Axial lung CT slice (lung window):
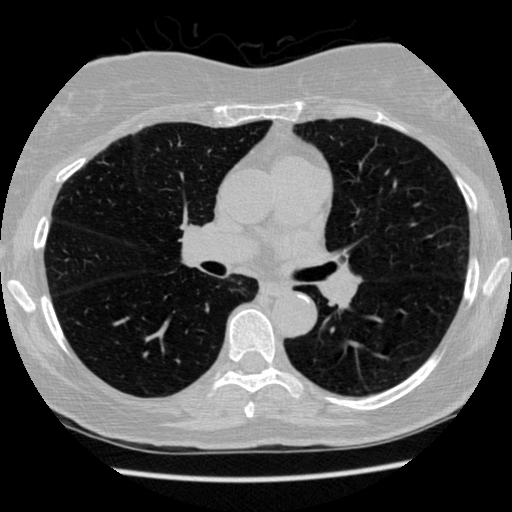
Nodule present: no